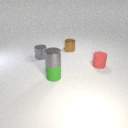
small brown metal cylinder behind small red rubber cylinder